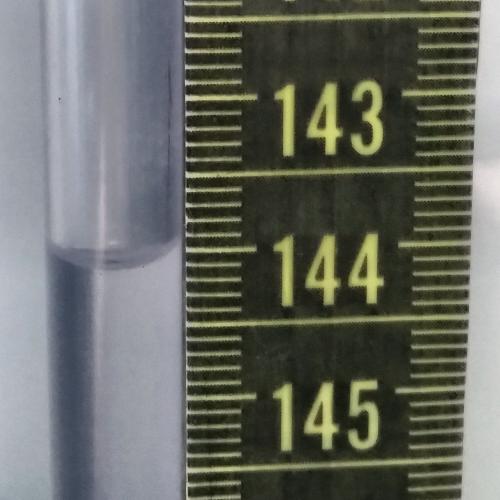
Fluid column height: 144.1 cm